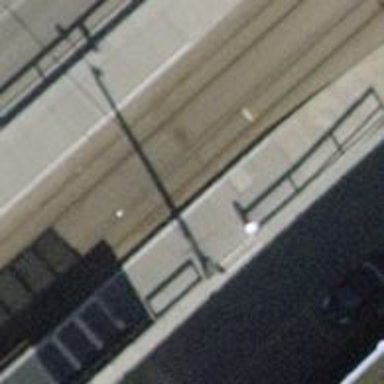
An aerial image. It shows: Tram stop with public transport connection.